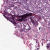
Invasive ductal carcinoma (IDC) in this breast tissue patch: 1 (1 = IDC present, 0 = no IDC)